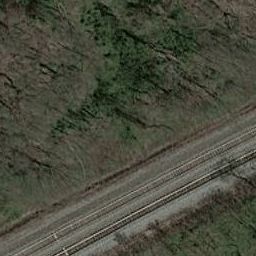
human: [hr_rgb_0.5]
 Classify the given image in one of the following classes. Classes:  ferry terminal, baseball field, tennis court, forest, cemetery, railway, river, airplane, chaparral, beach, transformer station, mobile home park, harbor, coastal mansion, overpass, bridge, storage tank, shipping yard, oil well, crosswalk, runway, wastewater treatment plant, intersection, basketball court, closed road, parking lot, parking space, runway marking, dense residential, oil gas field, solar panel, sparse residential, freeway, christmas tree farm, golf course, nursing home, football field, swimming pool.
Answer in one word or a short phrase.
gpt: railway